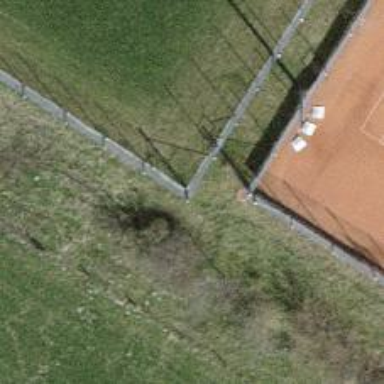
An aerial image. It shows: Fence.